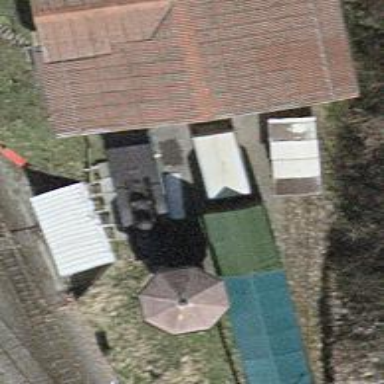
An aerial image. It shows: Preserved railway yard with electrified contact line.